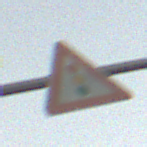
Verkehrszeichen: Lichtzeichenanlage
Umgebung: Outdoor, RoadRail
Tageszeit: SunriseSunset
Wetter: Clear
Licht: Natural
Jahreszeit: NotSpecified
Kontrast: LowContrast